Field crop: maize
Growth stage: 2
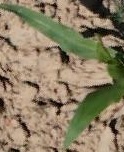
Species: maize